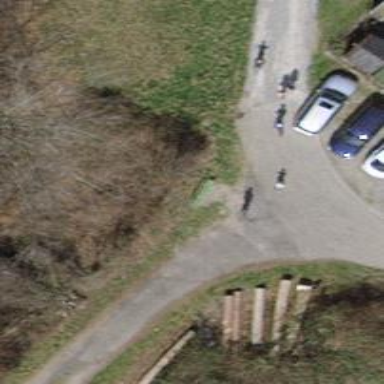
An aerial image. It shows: Bench for seating.